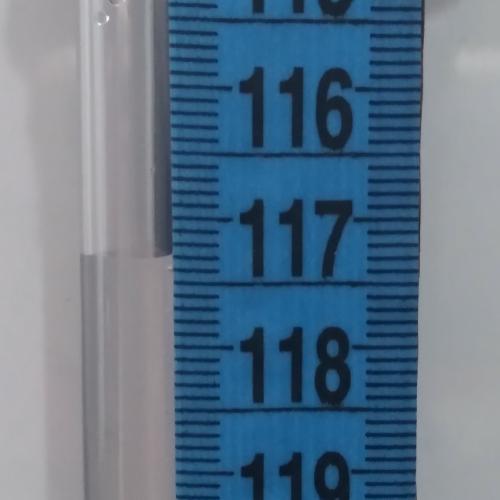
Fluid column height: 117.3 cm